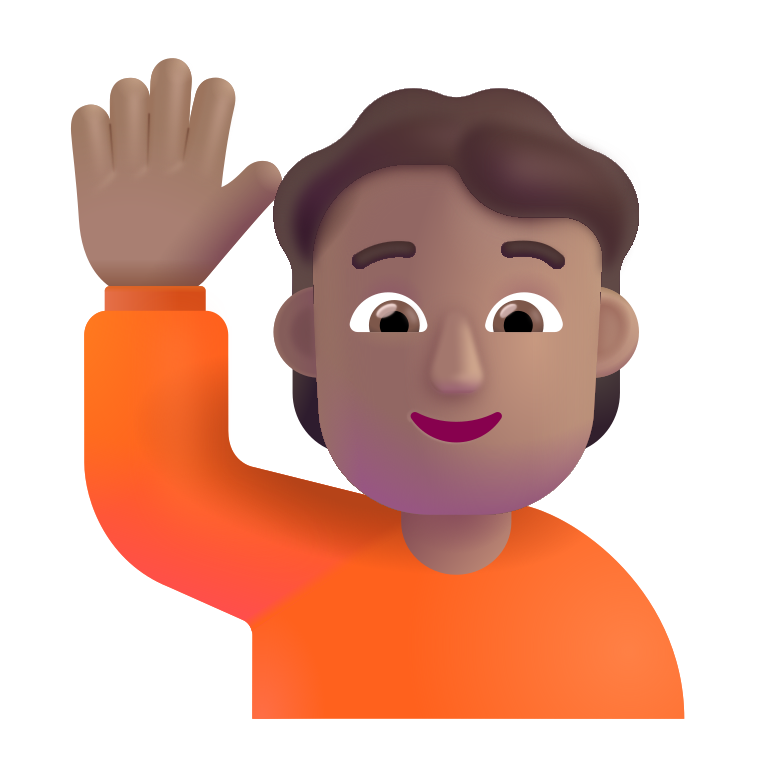
person raising hand color